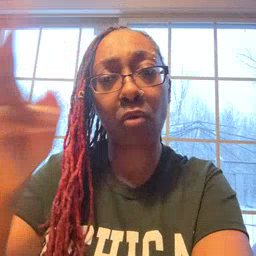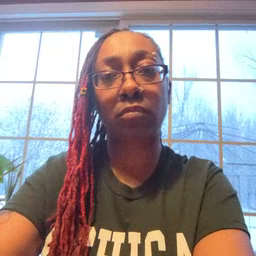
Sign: uncle